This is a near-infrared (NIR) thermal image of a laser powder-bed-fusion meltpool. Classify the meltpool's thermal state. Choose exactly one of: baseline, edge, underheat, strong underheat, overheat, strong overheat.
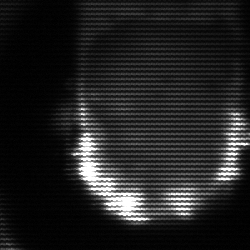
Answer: baseline